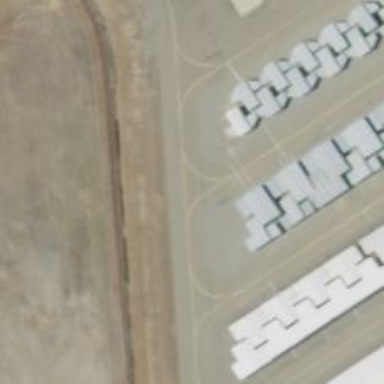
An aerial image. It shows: Image of taxiway at airport.